【题型】解答题　【知识点】平面几何　【难度】easy
如图，点$E$是$\triangle ABC$的内心，$AE$的延长线交$BC$于点$F$，交$\triangle ABC$的外接圆$\odot O$于点$D$，连接$BD$，过点$D$作直线$DM$，使$\angle BDM=\angle DAC$；

\noindent (1)求证：直线$DM$是$\odot O$的切线；\\
(2)若$DF=2$，$AF=5$，且$DB^2=DF\cdot DA$，求$BD$长．
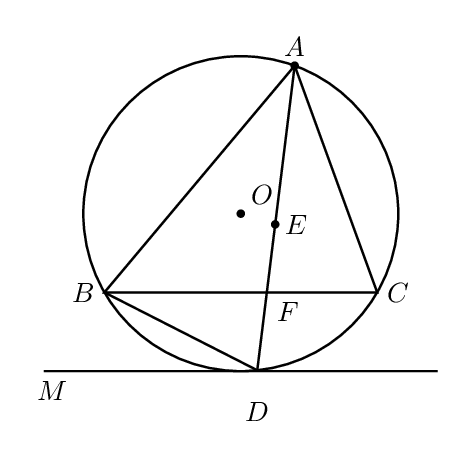
【解答】
\noindent \textbf{【答案】}(1)见解析\\
\hspace{2.2em}(2)$\sqrt{14}$

\vspace{1em}
\noindent \textbf{【分析】}本题考查了切线的判定，垂径定理，三角形的内心等知识，解题的关键是：\\
（1）首先根据三角形内心的性质得出$\angle BAD=\angle CAD$，然后利用圆周角定理、垂径定理等可得出$BC\parallel DM$，最后利用切线的判定即可得证；\\
（2）先求出$AD$，然后代入计算即可．

\vspace{1em}
\noindent \textbf{【详解】}（1）证明：如图所示，连接$OD$，

$\because$点$E$是$\triangle ABC$的内心,
\[
\therefore \angle BAD=\angle CAD,
\]
\[
\therefore \overset{\frown}{BD}=\overset{\frown}{CD},
\]
\[
\therefore OD\perp BC,
\]
又$\because \angle BDM=\angle DAC$，$\angle DAC=\angle DBC$,
\[
\therefore \angle BDM=\angle DBC,
\]
\[
\therefore BC\parallel DM,
\]
\[
\therefore OD\perp DM,
\]
又$\because OD$为$\odot O$半径,
\[
\therefore \text{直线}DM\text{是}\odot O\text{的切线；}
\]

\vspace{1em}
\noindent （2）解：$\because DB^2=DF\cdot DA$,
$\because DF=2$，$AF=5$,
\[
\therefore DA=DF+AF=7,
\]
\[
\therefore DB^2=DF\cdot DA=14,
\]
\[
\therefore DB=\sqrt{14}.
\]
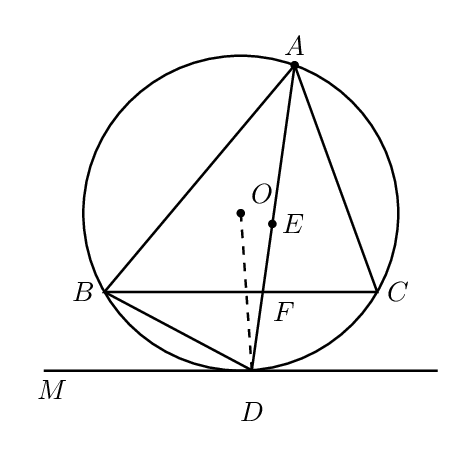